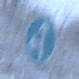
Verkehrszeichen: VorgeschriebeneFahrtrichtungGeradeausOderLinks
Zusatzzeichen unten: BesondereFahrzeugeUndTransportgueter11
Umgebung: Outdoor, Nature
Tageszeit: Midday
Wetter: Overcast
Licht: Natural
Jahreszeit: Winter
Kontrast: LowContrast